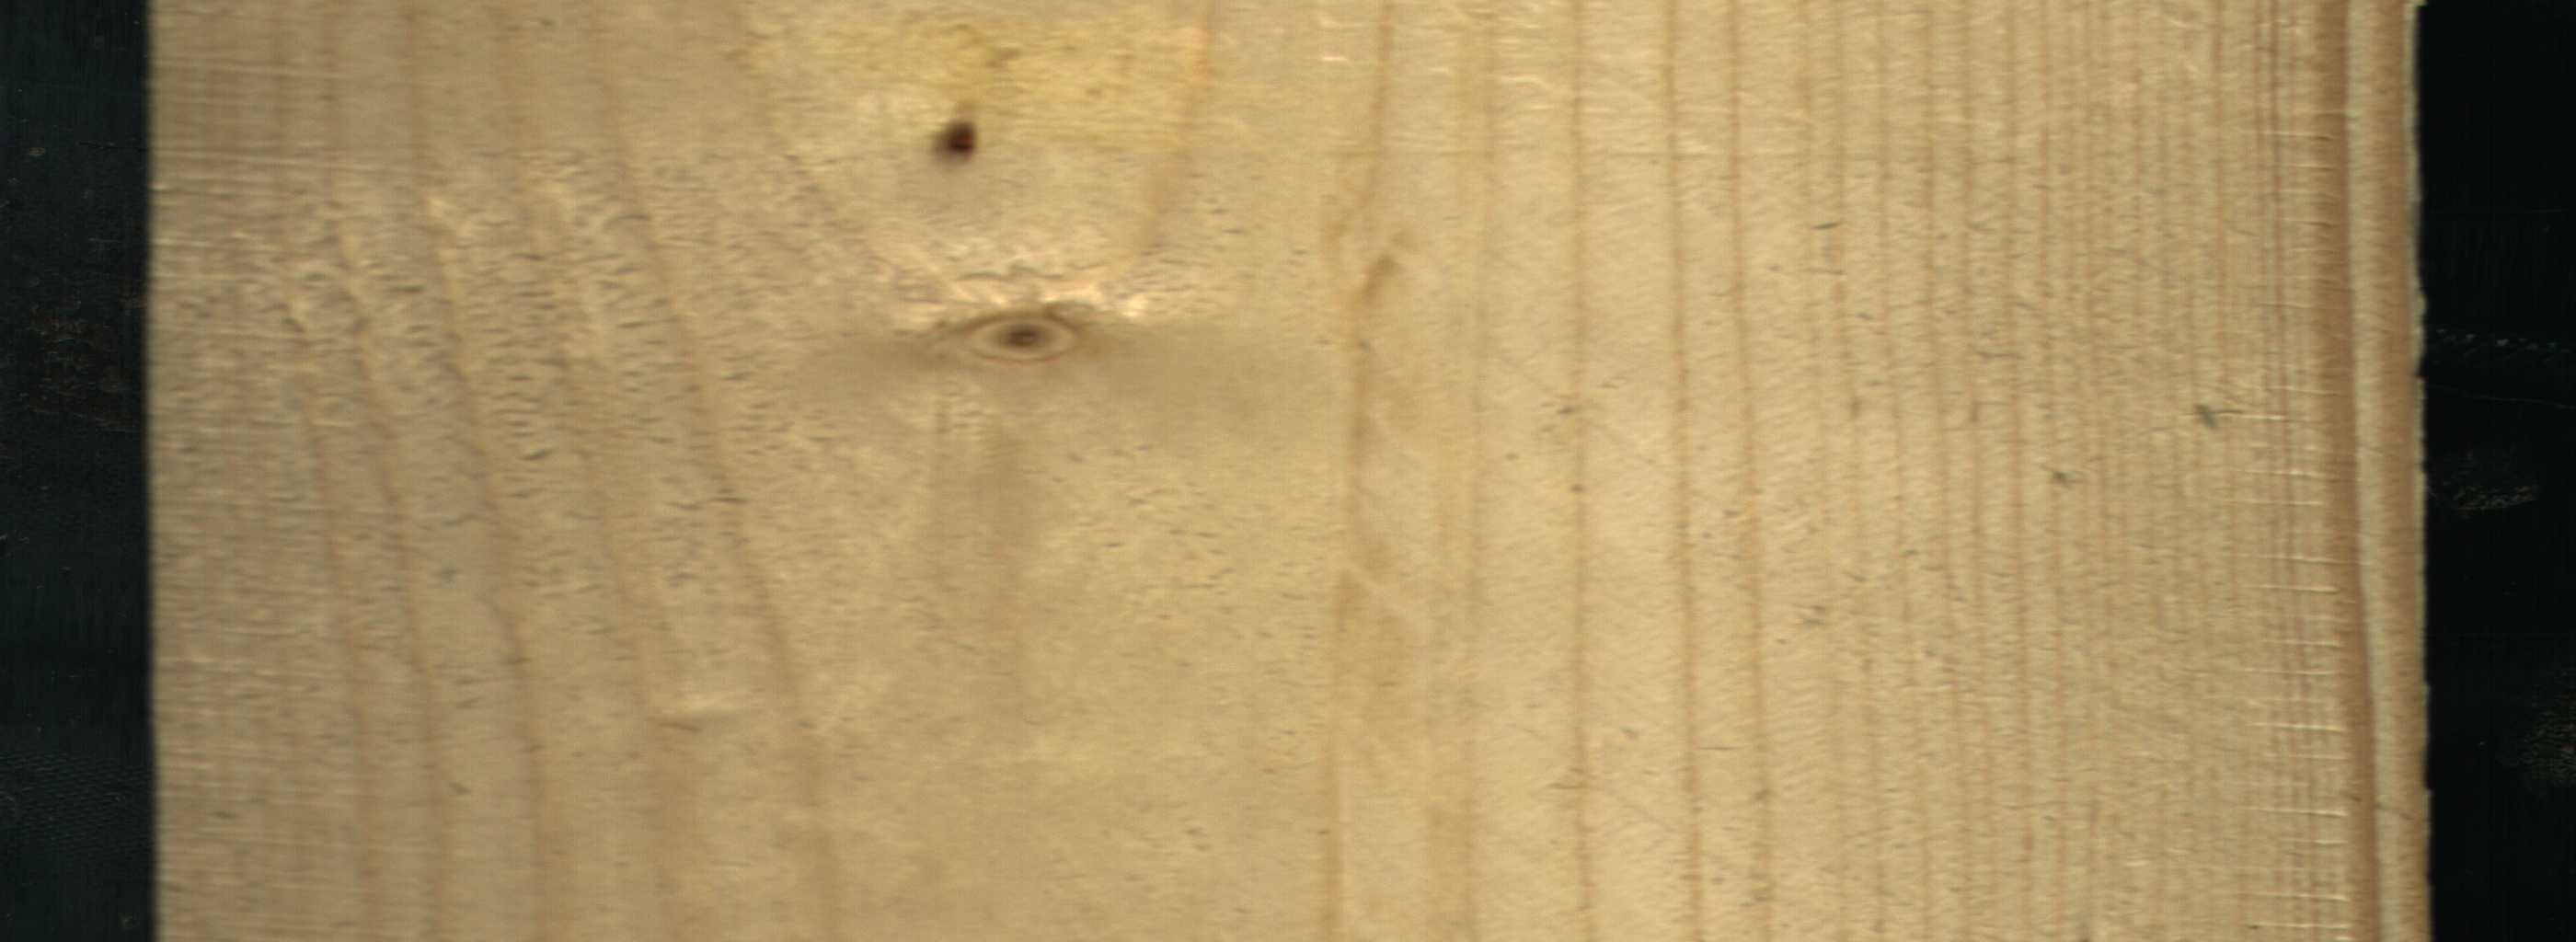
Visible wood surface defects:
resin
Live_Knot